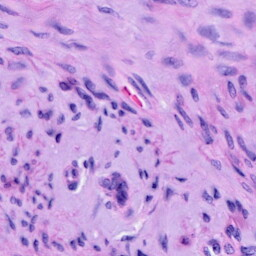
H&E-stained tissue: Cervix